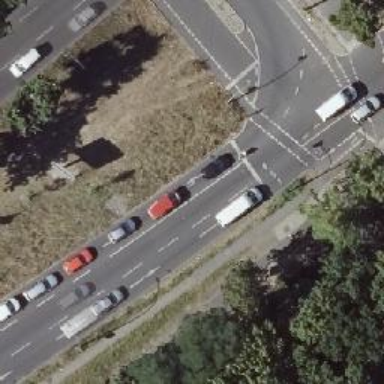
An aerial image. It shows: Road with traffic signals.